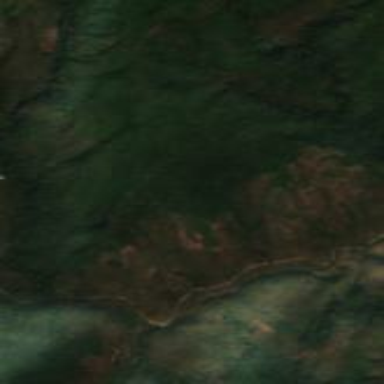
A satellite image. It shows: Rubber plantation.